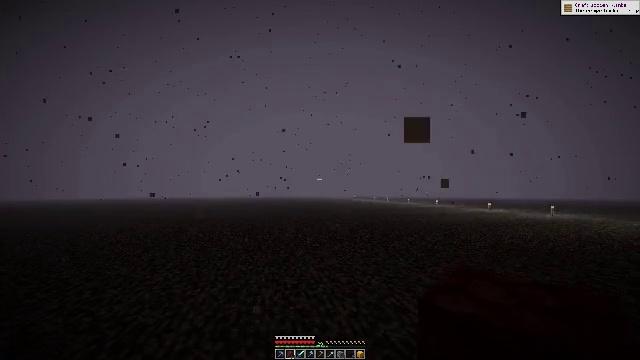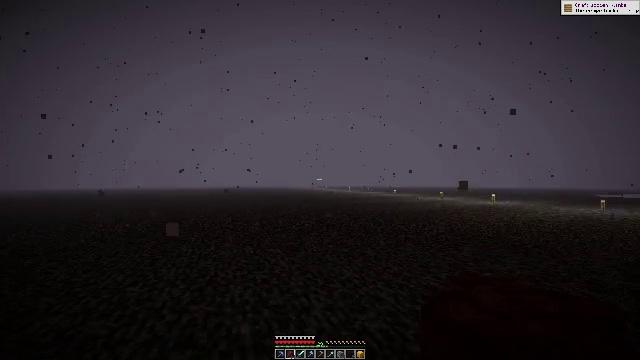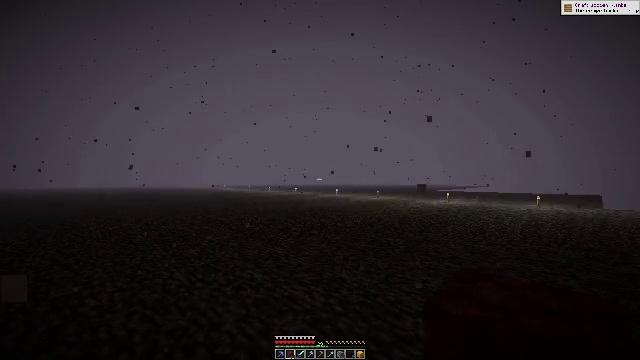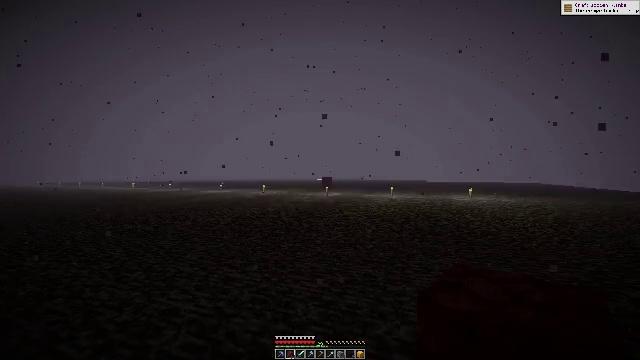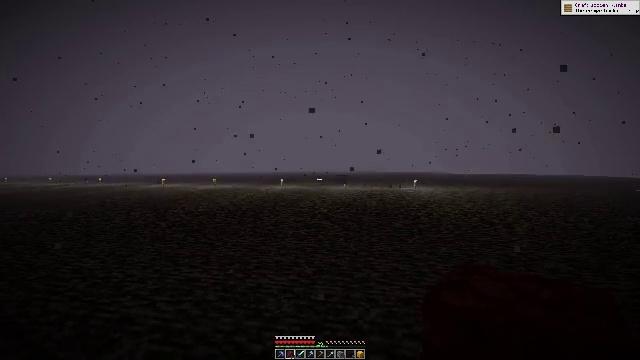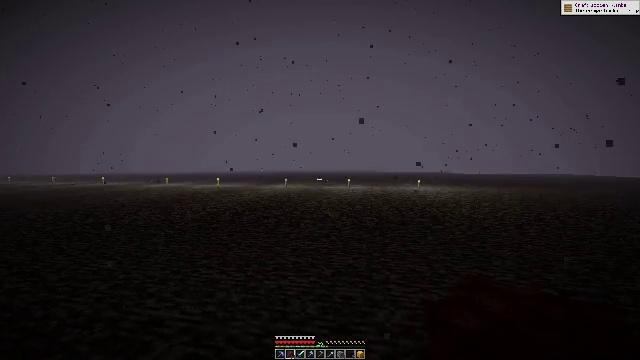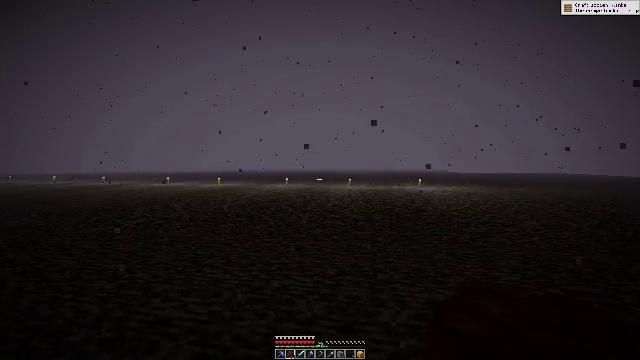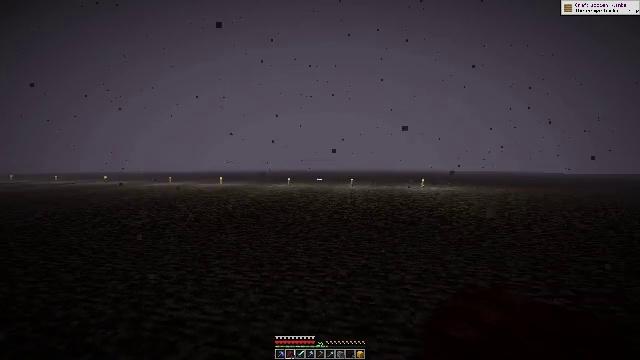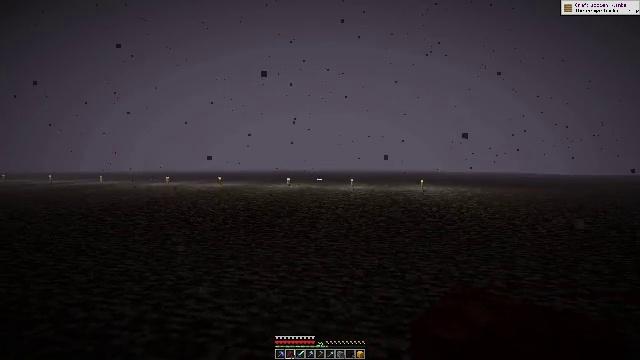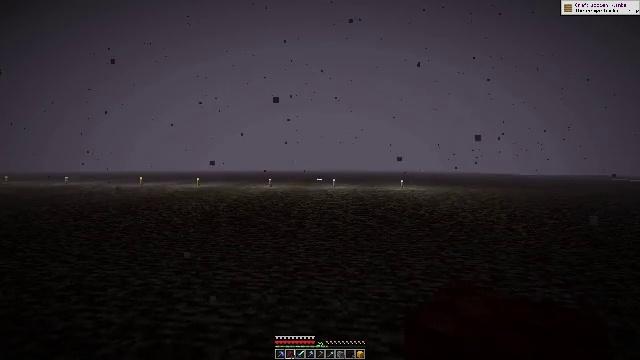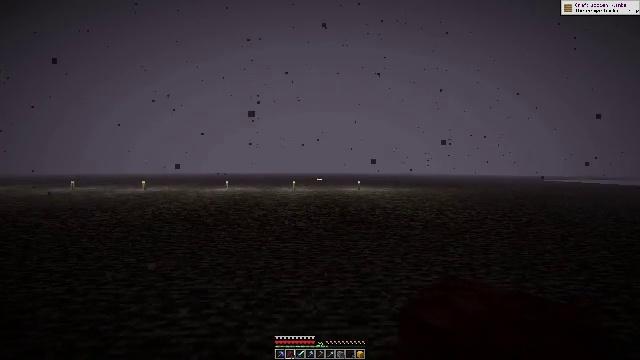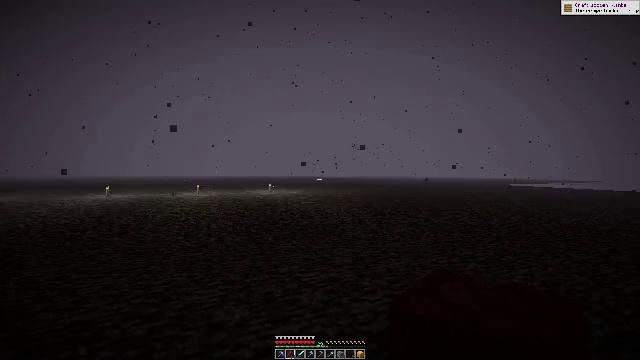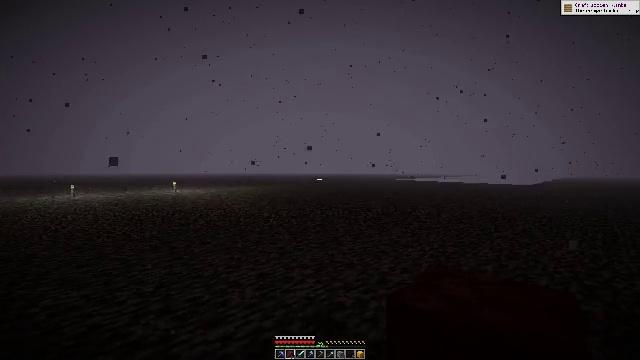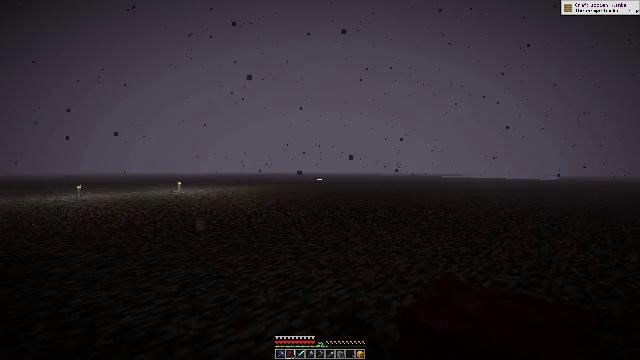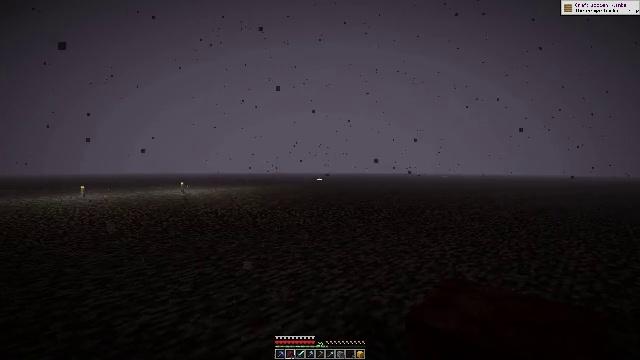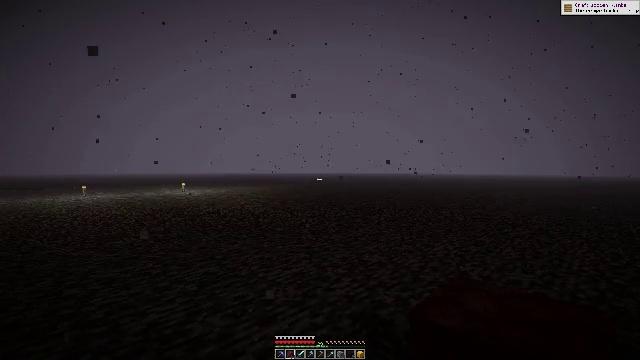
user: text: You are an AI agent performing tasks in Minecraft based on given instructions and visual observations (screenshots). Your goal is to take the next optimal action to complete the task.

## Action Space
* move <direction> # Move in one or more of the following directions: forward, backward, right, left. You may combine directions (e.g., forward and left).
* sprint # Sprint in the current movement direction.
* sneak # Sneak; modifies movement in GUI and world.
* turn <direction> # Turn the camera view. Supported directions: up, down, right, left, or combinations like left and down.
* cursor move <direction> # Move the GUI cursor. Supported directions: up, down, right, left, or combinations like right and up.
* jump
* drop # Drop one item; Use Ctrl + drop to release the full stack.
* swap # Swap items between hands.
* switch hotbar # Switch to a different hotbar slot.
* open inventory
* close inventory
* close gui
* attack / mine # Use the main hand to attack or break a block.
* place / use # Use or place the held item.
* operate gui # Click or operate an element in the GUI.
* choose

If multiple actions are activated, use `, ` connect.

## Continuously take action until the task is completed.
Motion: motion action
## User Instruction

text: Retrieve vines from walls or cliffs.
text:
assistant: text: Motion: move forward and move left, turn right and down
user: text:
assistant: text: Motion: move forward and move left, turn right
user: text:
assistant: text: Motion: move left, turn right and down
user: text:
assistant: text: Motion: move left, turn right and down
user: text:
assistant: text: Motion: move left
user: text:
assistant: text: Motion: move left
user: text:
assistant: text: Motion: move left
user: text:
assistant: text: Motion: move left, turn right
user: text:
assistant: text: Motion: move left, turn right
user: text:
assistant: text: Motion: move left, turn right
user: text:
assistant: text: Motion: move left, turn right
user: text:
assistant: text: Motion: move left, turn right
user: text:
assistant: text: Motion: move left
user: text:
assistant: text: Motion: no_op
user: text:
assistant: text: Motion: no_op
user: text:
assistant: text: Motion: no_op
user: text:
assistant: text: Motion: no_op
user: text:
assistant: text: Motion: no_op
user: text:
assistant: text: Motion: turn right and down
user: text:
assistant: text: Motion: move forward, turn right and down
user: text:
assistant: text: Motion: move forward, turn right and down
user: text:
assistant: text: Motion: move forward
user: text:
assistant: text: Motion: move forward
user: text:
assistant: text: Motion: move forward, sprint
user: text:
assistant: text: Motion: move forward, sprint
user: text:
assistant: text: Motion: move forward, sprint
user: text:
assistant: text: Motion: move forward, turn right
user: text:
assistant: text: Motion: move forward, turn right
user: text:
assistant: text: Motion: move forward, turn right
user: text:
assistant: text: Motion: move forward, turn right